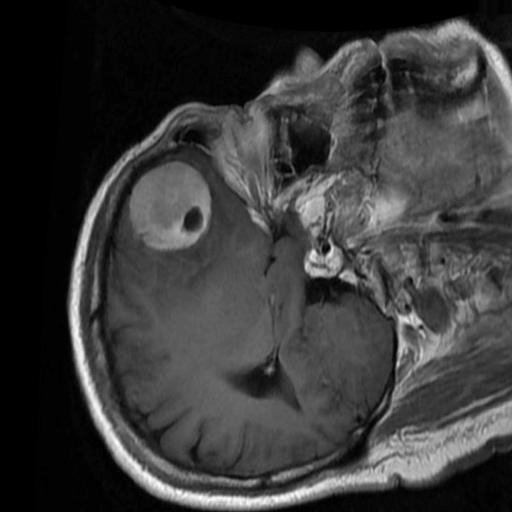
Label: brain_menin